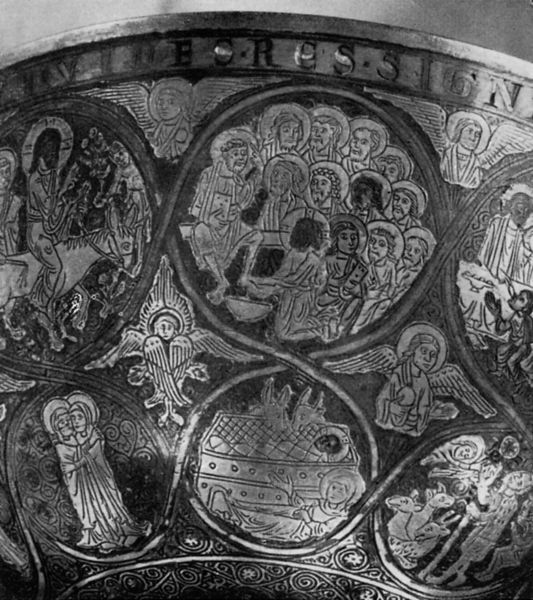
Titel: Bertolduskelch aus dem Kloster Wilten mit Patene und Saugröhrchen
Standort: Herkunft: Innsbruck, Kloster Wilten (EU - AUT)
Institution: Wien, Kunsthistorisches Museum
Schlagwörter: flügel, wasser, menschen, männer, rahmen, schale, kelch, esel, rund, engel, reiten, schrift, füsse, figuren, metall, waschen, gravur, heiligenschein, sarg, nimbus, christus, grab, jesus, ostern, segnung, heilige, jünger, maria, auszug, jerusalem, szenen, auferstehung, taufbecken, einzug, abendmal, fusswaschung, rahmn, passah